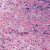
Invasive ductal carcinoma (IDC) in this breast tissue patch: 1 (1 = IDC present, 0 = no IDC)